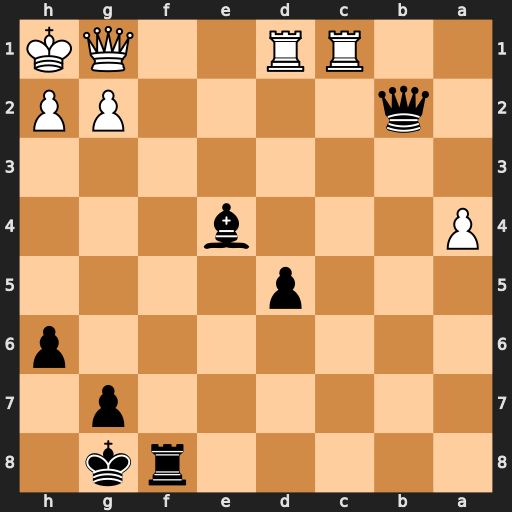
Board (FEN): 5rk1/6p1/7p/3p4/P3b3/8/1q4PP/2RR2QK
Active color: b
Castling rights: -
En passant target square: -
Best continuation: Rf2 Qxf2 Qxf2